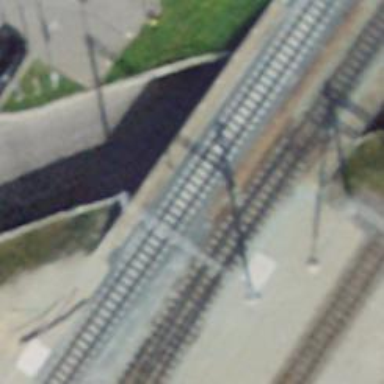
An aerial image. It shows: Narrow-gauge railway bridge with electrified tracks and single track passing over it.